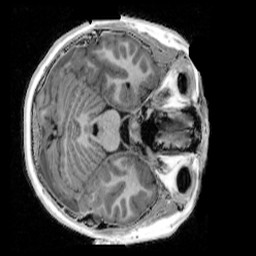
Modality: UNIT1_denoised
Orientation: axial
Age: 11
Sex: female
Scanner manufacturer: siemens
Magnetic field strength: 3 T
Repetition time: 4 s
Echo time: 0.00303 s